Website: apple
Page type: billing-address
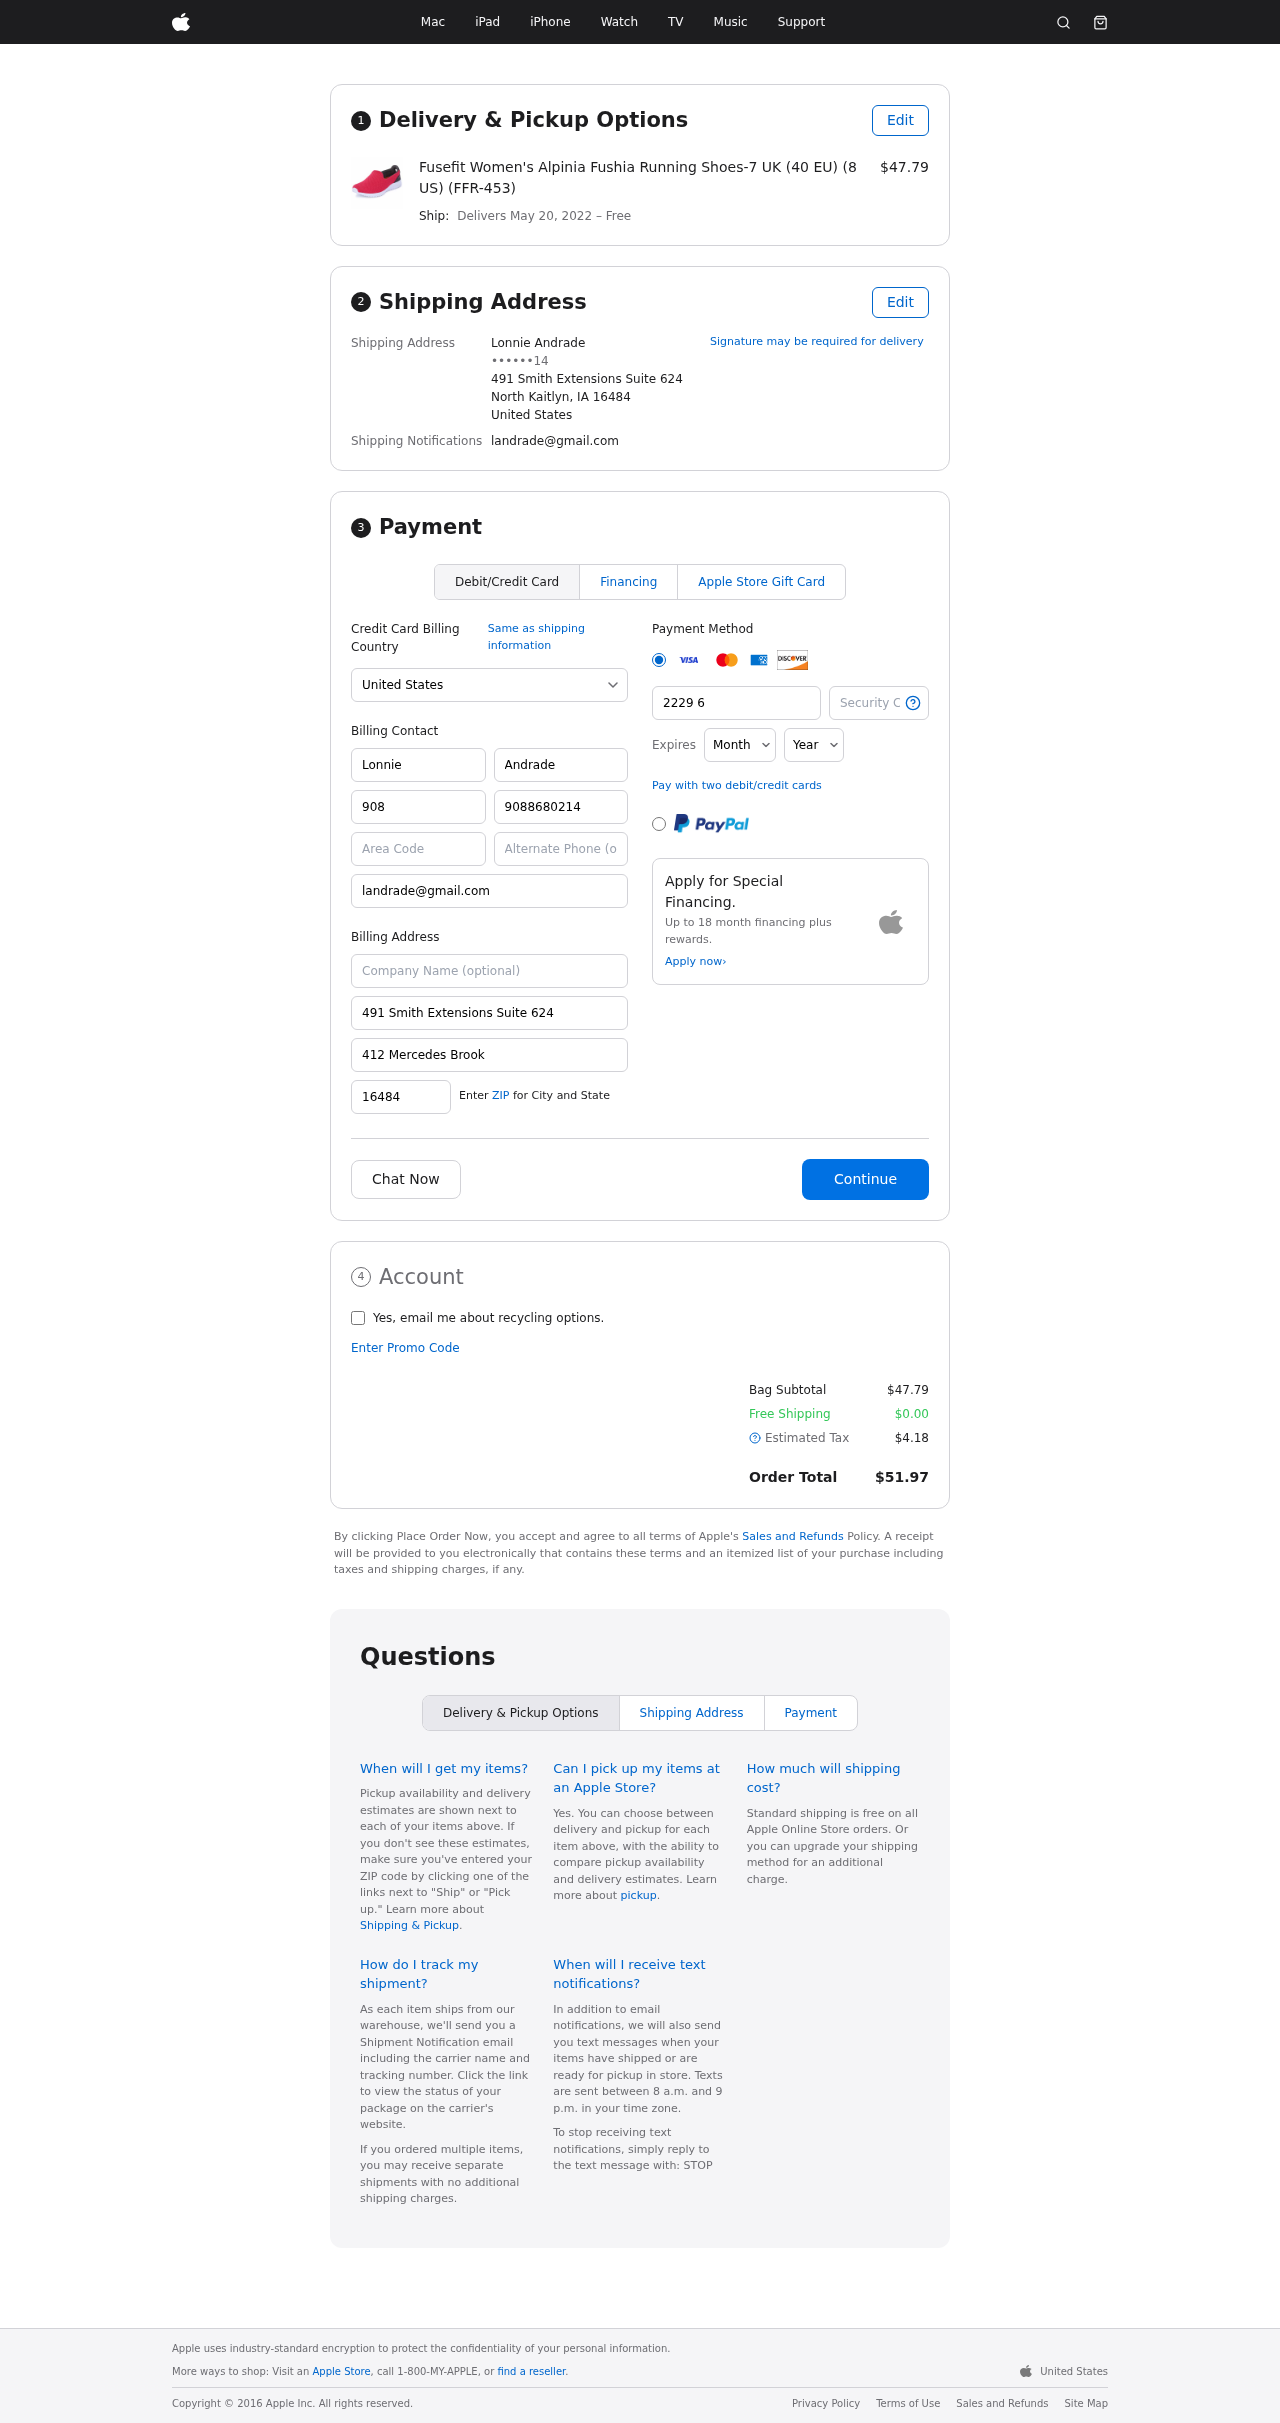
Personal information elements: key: PII_CARD_CVV
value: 885
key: PII_CARD_EXPIRY_MONTH
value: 03
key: PII_CARD_EXPIRY_YEAR
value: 30
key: PII_CARD_NUMBER
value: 2229 6781 1619 1739
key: PII_CITY_STATE_ZIP
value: North Kaitlyn, IA 16484
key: PII_COUNTRY
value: United States
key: PII_EMAIL
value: landrade@gmail.com
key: PII_FULLNAME
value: Lonnie Andrade
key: PII_STREET
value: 491 Smith Extensions Suite 624
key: PII_PHONE_MASKED
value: ••••••14
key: PII_BILLING_FIRSTNAME
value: Lonnie
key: PII_BILLING_LASTNAME
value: Andrade
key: PII_BILLING_PHONE_AREA
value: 908
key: PII_BILLING_PHONE
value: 9088680214
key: PII_BILLING_EMAIL
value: landrade@gmail.com
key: PII_BILLING_STREET
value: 491 Smith Extensions Suite 624
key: PII_BILLING_STREET2
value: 412 Mercedes Brook
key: PII_BILLING_POSTCODE
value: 16484
Product elements: key: PRODUCT1_NAME
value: Fusefit Women's Alpinia Fushia Running Shoes-7 UK (40 EU) (8 US) (FFR-453)
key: PRODUCT1_PRICE
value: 47.79
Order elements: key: ORDER_DELIVERY_DATE
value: May 20, 2022
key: ORDER_SUBTOTAL
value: $47.79
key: ORDER_SHIPPING_COST
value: $0.00
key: ORDER_TAX
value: $4.18
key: ORDER_TOTAL
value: $51.97